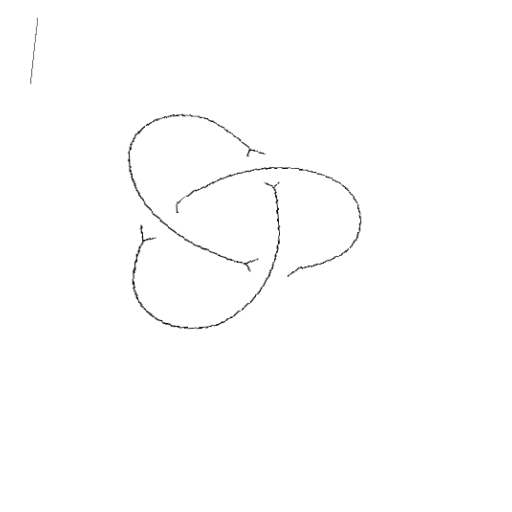
Crossing number: 3